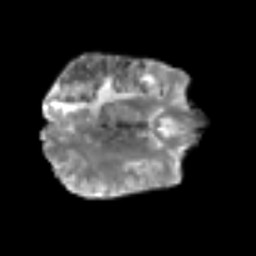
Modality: T2w
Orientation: axial
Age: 60
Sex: male
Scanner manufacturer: siemens
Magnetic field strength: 3 T
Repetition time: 6.1 s
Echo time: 0.101 s